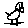
Label: bird